Question: Actually today I installed <URL>application .Usually by default android applications will be arranged alphabetically but this flashlight application will be displayed at the first in applications list
Any idea how it is possible?.I am just curious to know how to do so.

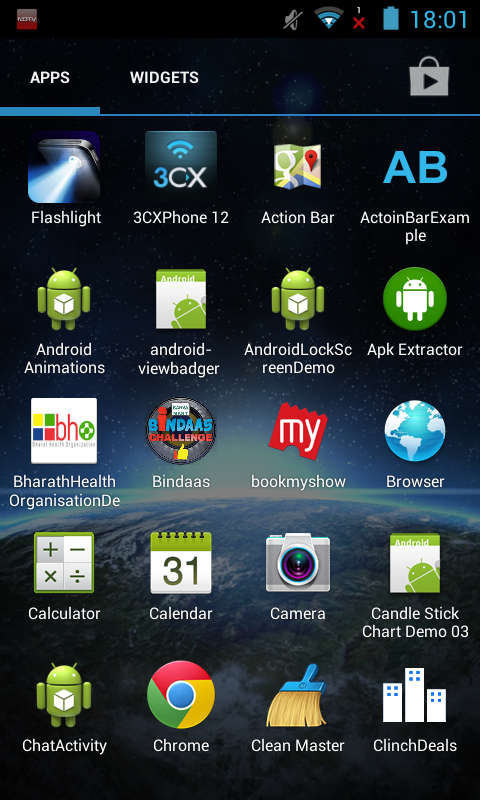
Answer: Use 'zero width space' followed by 'normal space' as your first character.
'<string name="app_name">&#8203; Zapp</string>'
You can use following as well
'&#x200b;' (html entity hex value)